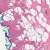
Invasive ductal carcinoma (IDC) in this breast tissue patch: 0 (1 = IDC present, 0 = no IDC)